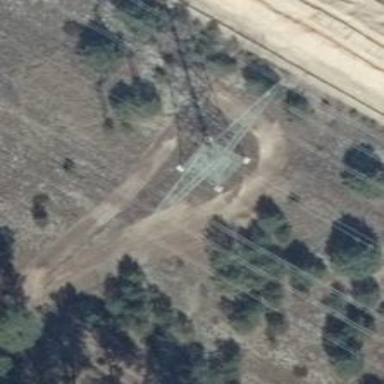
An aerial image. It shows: Power line in the image.